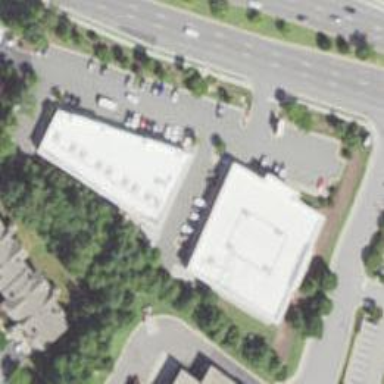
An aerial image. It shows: Retail area.